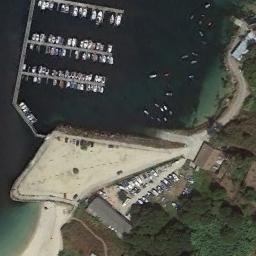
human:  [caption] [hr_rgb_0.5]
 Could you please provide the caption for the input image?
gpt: There is a white building beside the harbor .

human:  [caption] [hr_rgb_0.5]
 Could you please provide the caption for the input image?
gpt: There are many ships in the harbor .

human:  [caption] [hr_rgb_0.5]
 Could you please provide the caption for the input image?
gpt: Many ships are neatly arranged on the sea side of the harbor  There are buildings, Parking lots and forests on the harbor .

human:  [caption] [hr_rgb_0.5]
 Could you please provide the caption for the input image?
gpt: The harbor has lots of neatly docked boats and an open area, A grove of trees and some houses are next to the harbor .

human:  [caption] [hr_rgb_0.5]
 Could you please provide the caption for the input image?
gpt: There are some brown buildings and trees beside the harbor .